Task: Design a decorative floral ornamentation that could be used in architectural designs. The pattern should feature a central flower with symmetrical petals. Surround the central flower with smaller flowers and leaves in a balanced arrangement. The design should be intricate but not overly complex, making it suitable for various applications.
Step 909:
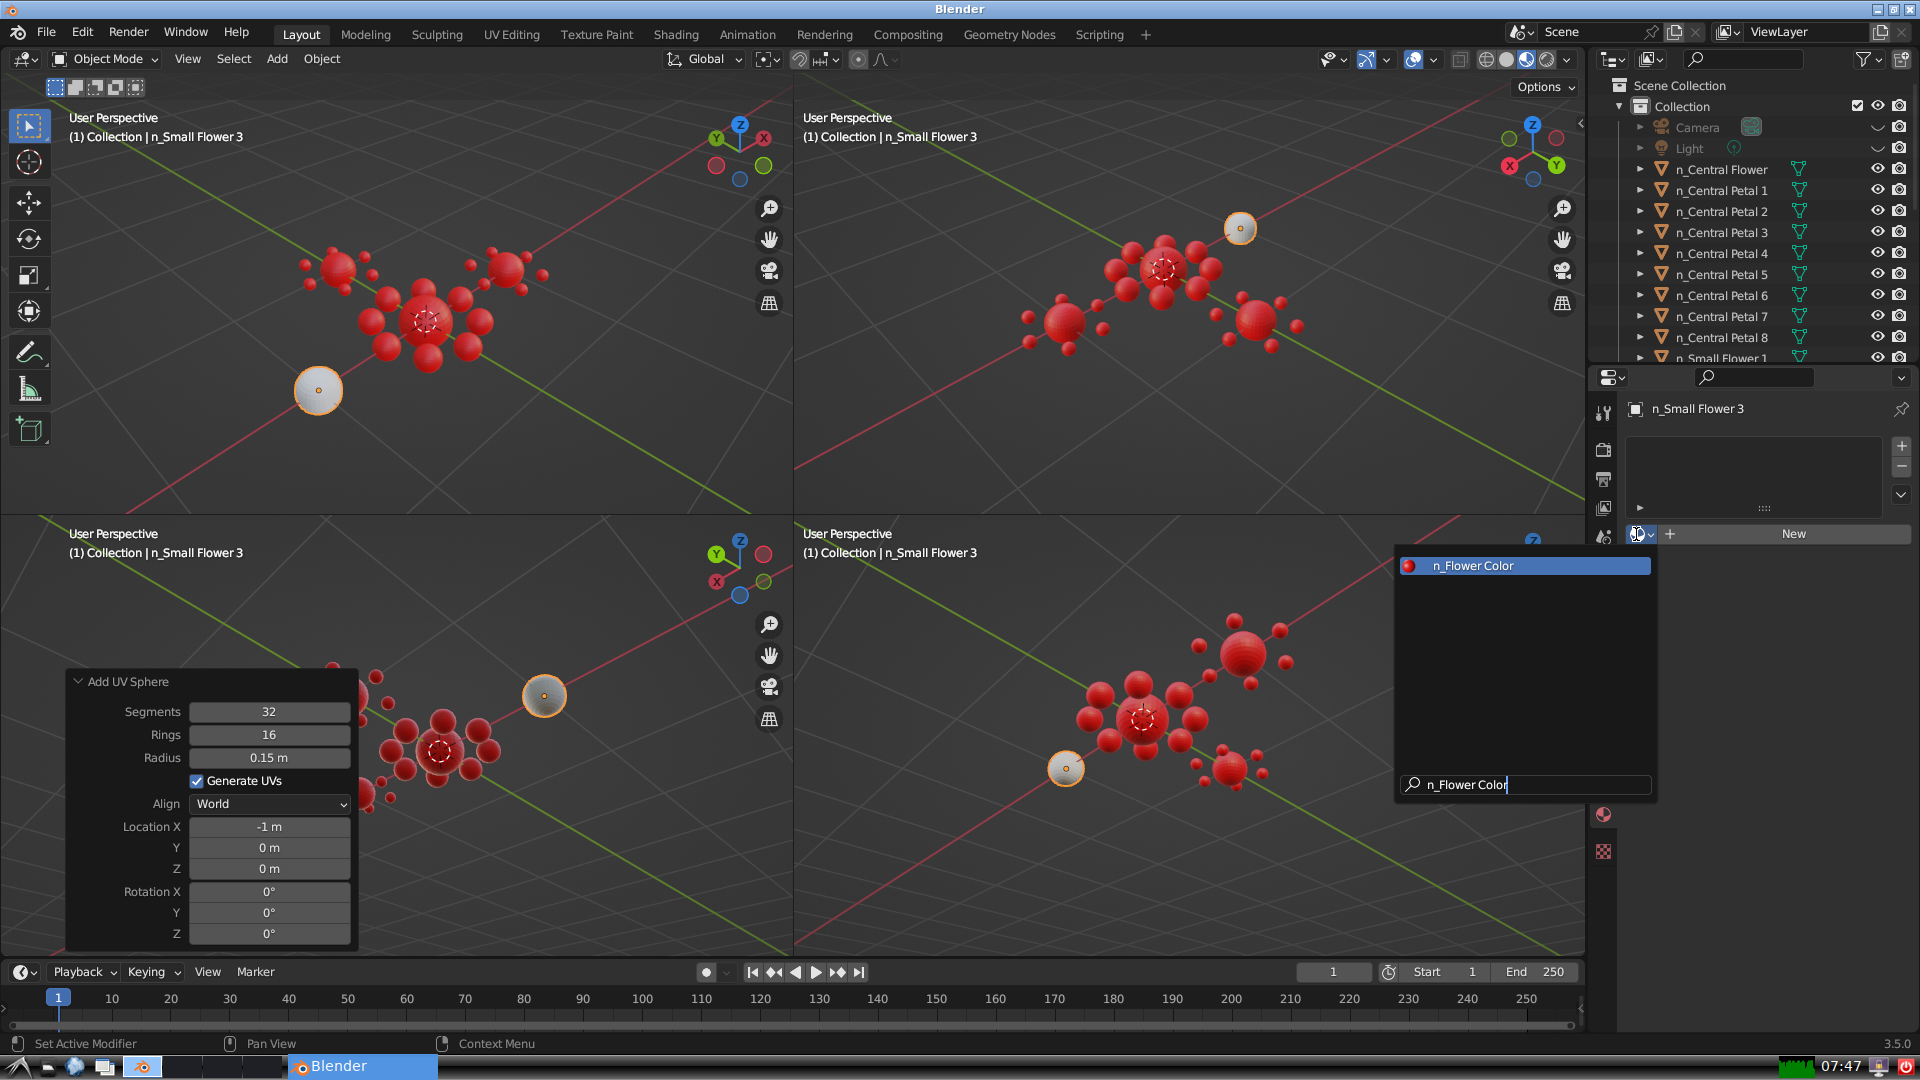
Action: {"key_press": ['Return']}